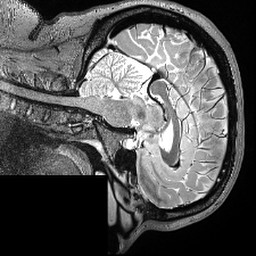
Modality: T2w
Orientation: sagittal
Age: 33
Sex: female